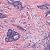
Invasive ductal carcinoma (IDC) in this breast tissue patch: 0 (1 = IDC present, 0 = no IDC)